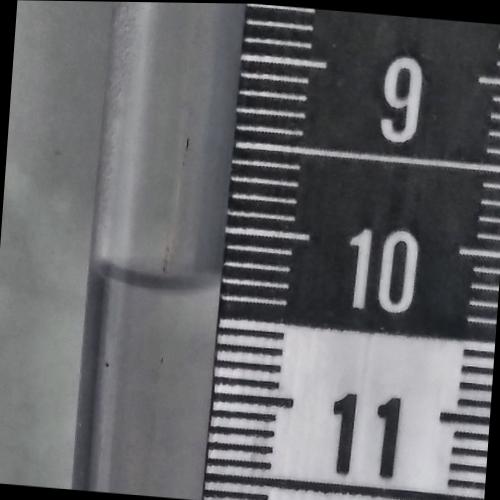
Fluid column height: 10.3 cm